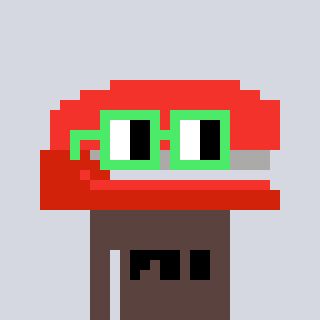
a pixel art character with square light green glasses, a stapler-shaped head and a darkbrown-colored body on a cool background